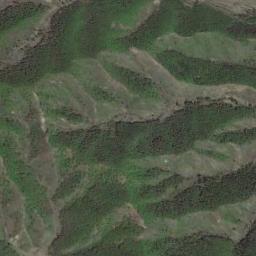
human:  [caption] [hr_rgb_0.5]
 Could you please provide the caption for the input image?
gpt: The mountain is full of green plants with lines of bare land .

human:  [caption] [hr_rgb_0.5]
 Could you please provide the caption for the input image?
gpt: The folded mountain consists of some ridges and valleys and is covered with some vegetation .

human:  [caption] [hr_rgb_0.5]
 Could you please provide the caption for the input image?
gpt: The mountain is covered with grass .

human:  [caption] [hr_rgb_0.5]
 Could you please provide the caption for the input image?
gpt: There are many terraces and mountain trails on this mountain .

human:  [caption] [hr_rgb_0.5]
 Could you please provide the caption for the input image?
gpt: There are some ridges and green forests on the mountain .